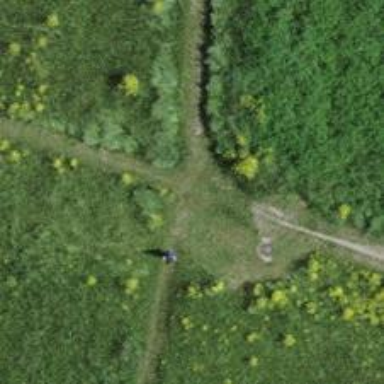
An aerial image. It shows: Grass path.